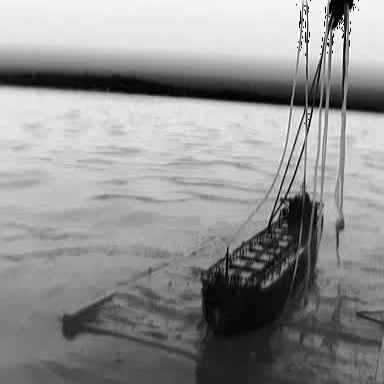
There is a liner in the infrared image.